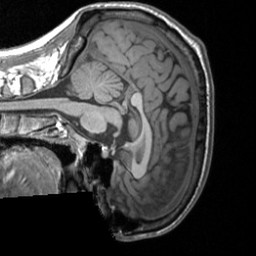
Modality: T1w
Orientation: sagittal
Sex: male
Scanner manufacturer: siemens
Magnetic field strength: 3 T
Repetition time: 1.9 s
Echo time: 0.00226 s